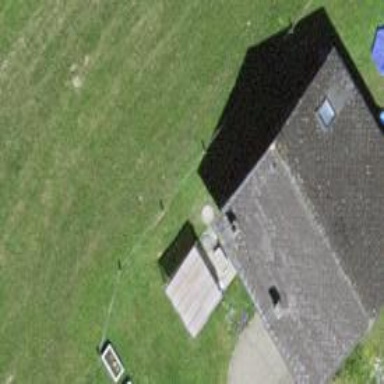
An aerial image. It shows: Farm building with gabled roof.